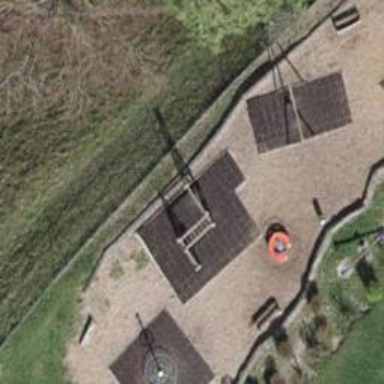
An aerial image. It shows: Playground featuring climbing frame.